Question: >
<URL>
Trying to get a regex (Javascript).
'''
Input: url.html?id=14114&yolo=hahaha
Output: id=14114
yolo=hahaha
'''
So this is what i have done so far: '(\&|\?)(.*?)\=(.*?)'

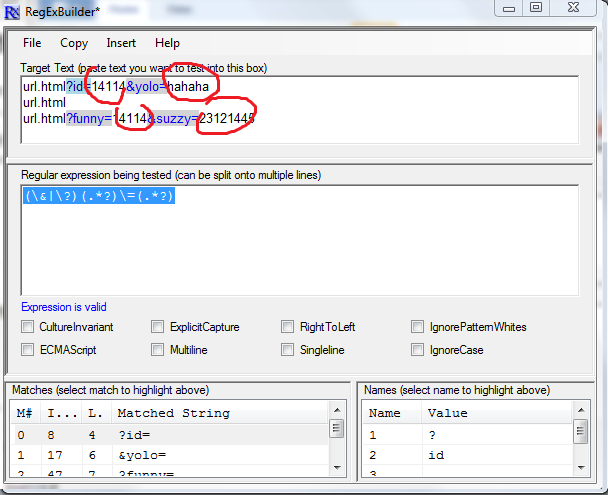
Answer: How about this pattern:
'''
(\?|\&)([^=]+)\=([^&]+)
'''